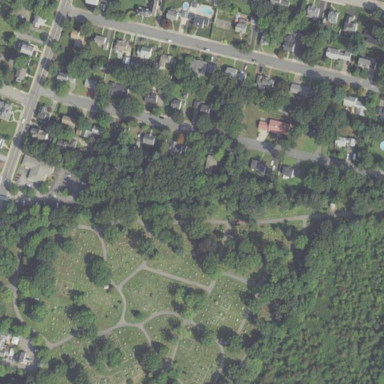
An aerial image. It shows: Cemetery.